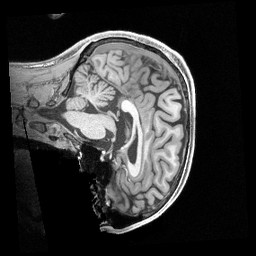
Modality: T1w
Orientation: sagittal
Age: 29
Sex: male
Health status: healthy
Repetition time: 2.4 s
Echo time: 0.00222 s